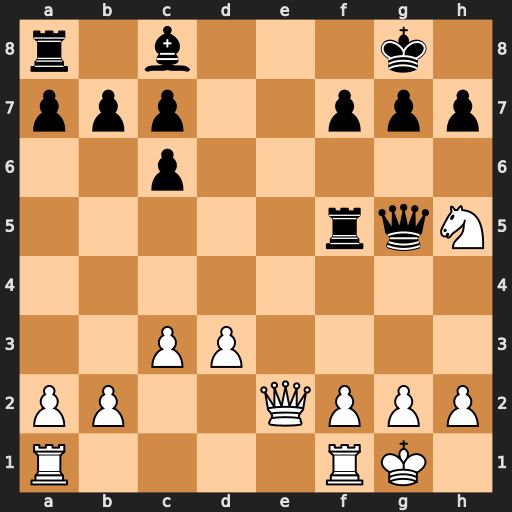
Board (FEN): r1b3k1/ppp2ppp/2p5/5rqN/8/2PP4/PP2QPPP/R4RK1
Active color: w
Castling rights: -
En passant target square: -
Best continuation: Qe8#